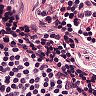
Metastatic tissue present: no